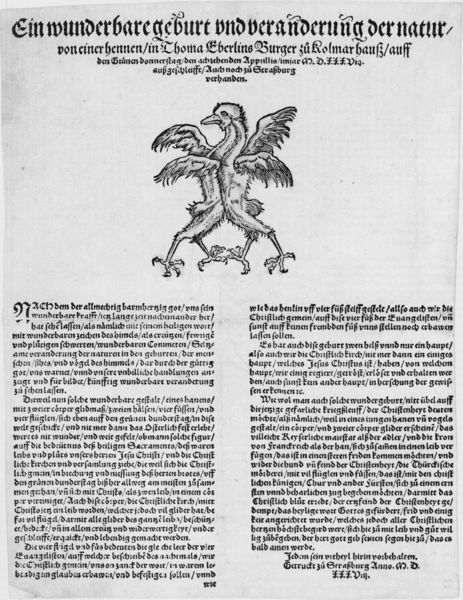
Titel: Ein wunderbare geburt vnd veranderung
Standort: Zürich.
Institution: Wickiana
Schlagwörter: adler, flügel, kampf, kopf, körper, vogel, profil, schwarz, weiss, tier, federn, gefieder, natur, vögel, schlank, auge, figur, beine, deutschland, schwanz, füße, schrift, schnabel, studie, grafik, graphik, spalten, kaiser, floral, deutsch, abbild, vier, penis, unterschrift, buch, kreuzung, druck, druckgrafik, stich, titel, illustration, text, initiale, überschrift, krallen, darstellung, buchdruck, mittelalter, fabelwesen, geier, absätze, hahn, zeilen, huhn, dürer, schriftstück, buchs, phantasie, greifer, flugblatt, altdeutsch, beschreibung, dokument, geburt, klauen, hühnchen, traktat, druckschrift, eite, fü e, mesch, tar, krähe, seriendruck, missgeburt, kolumnen, gerupft, zwei spalten, kurios, xt, krallen+, wunderbare geburt, veränderung der natur, ein wunderbare geburt und der anderung der natur, missgebur